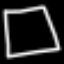
Label: square